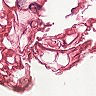
Metastatic tissue present: no